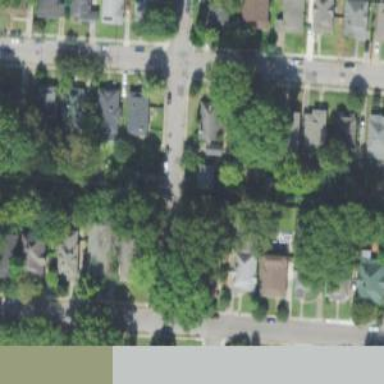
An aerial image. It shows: Alley classified as service road.